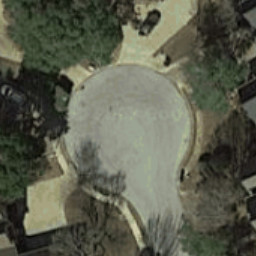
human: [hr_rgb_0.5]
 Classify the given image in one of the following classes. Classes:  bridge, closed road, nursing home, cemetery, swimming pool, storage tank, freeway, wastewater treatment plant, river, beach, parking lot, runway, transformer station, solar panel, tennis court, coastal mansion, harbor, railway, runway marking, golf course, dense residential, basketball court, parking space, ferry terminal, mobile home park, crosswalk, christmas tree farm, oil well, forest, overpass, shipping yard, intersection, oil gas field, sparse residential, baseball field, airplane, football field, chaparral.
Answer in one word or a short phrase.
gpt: closed road